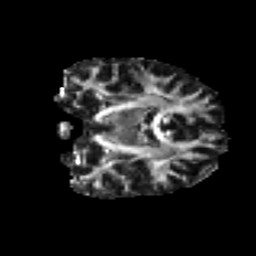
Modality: FA
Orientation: coronal
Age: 30
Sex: female
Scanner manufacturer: ge
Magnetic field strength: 3 T
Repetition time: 7.8 s
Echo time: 0.0606 s